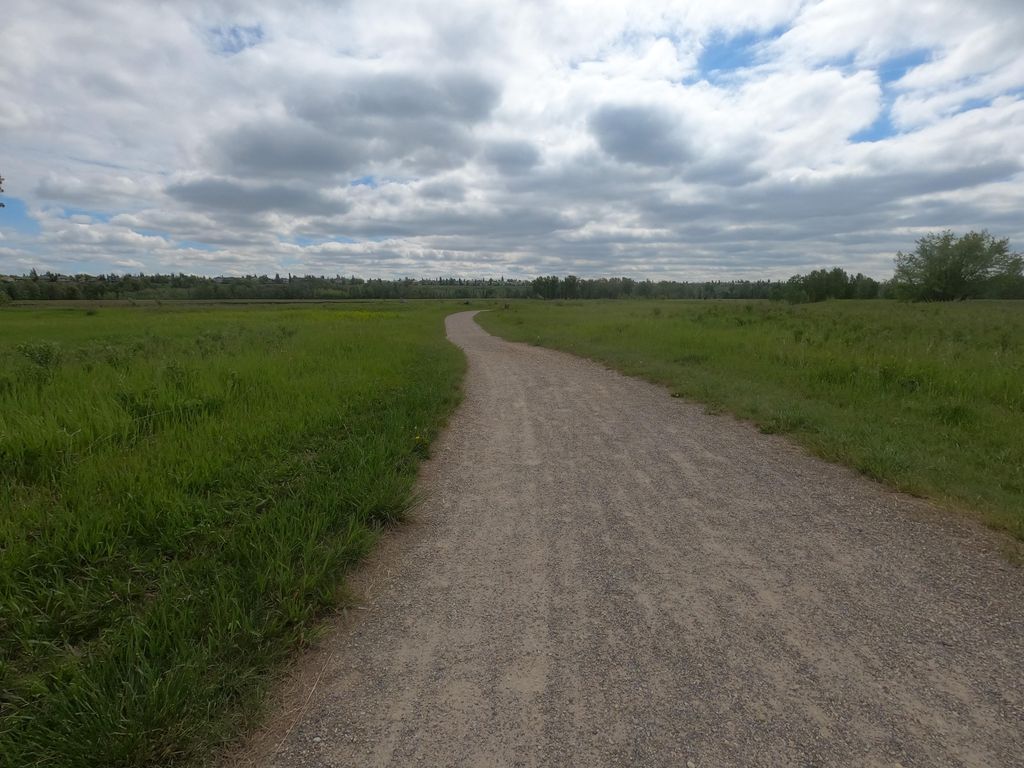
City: calgary